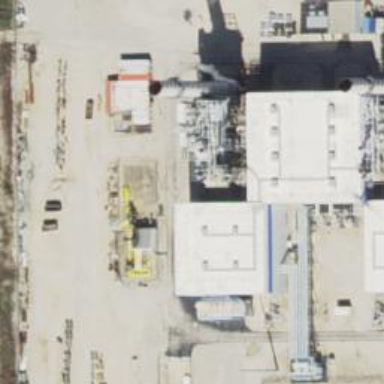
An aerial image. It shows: Gas-powered generator.